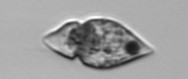
Label: Amphidinium